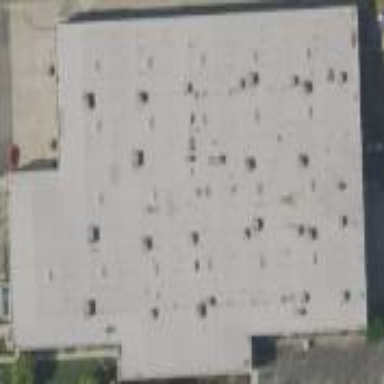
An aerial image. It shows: Warehouse building.